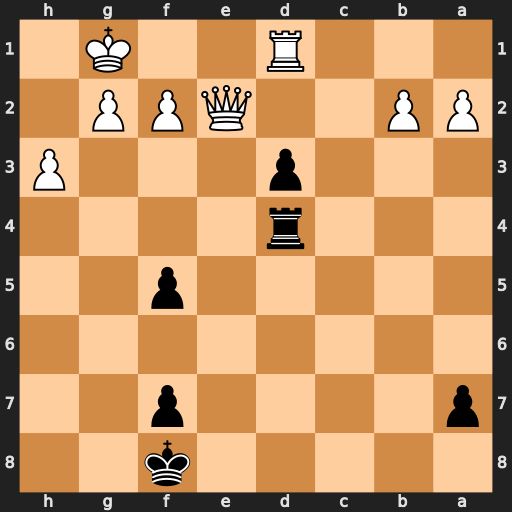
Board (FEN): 5k2/p4p2/8/5p2/3r4/3p3P/PP2QPP1/3R2K1
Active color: b
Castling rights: -
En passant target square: -
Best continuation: dxe2 Re1 Rd1 f3 Rxe1+